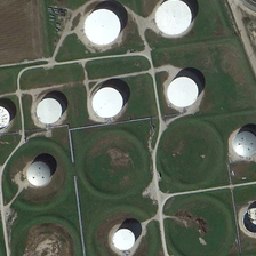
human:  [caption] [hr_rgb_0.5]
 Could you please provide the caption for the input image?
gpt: Several white spherical water tanks with green grass on them.

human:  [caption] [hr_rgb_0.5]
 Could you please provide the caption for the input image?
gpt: Several white green grass spherical tanks.

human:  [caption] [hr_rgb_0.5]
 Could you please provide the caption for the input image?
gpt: there are several round pit green grass .

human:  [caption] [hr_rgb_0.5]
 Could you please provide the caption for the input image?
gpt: Green grass, several white spherical storage tanks.

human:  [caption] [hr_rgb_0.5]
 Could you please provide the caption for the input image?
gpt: Several white spherical green grass trays.